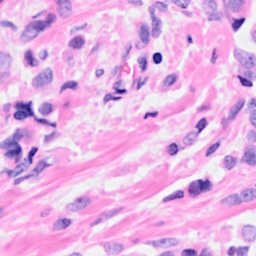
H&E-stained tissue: Breast